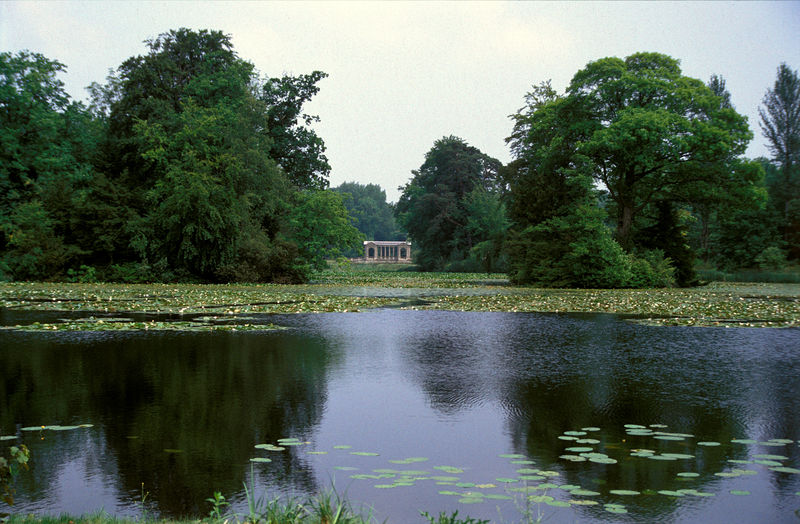
Titel: Blick über den Octagon Lake nach Osten zur Palladian Bridge
Künstler: Richard Woodward
Standort: Stowe, Buckinghamshire
Institution: Stowe Landscape Gardens
Schlagwörter: baum, blau, blätter, himmel, laub, wasser, weiß, wolken, bäume, grün, landschaft, see, teich, ufer, äste, braun, grau, schwarz, säulen, anlage, gebäude, gras, haus, park, parkanlage, schloss, wiese, alt, architektur, stein, einsamkeit, gräser, halme, horizont, natur, schilf, spiegelung, brücke, büsche, gewässer, kirche, insel, klassizismus, blatt, pflanze, pflanzen, england, rosa, wald, weiher, garten, bewölkt, hellblau, ruhig, sommer, wellen, ansicht, bogen, perspektive, dunkelgrün, farbe, klein, winter, idylle, stille, wetter, könig, monet, reflexe, widerschein, frühling, menschenleer, tor, reflexion, foto, fotografie, photographie, regen, palast, zweig, wasseroberfläche, schwimmen, lichtung, lilie, photo, villa, buchen, farbfoto, romantisch, tümpel, blattwerk, laubbäume, seerosen, historismus, tempel, pavillon, seerose, eichen, fotographie, englischer garten, mausoleum, englisch, lotos, aquedukt, gartenanlage, fendter, fester, schlosspark, gartenarchitektur, parklandschaft, landschaftsgarten, parl, gartenbau, giverny, seerosenteich, schlioss, lotus, mischwald, schwarzblau, wasserpflanze, spiegelnd, stowe, farbfotografie, fotot, ziergarten, seerosenblätter, wasserrose, balttwerk, polast, stourhead, wasserrosen, pvillon, wasserblume, wasserlilie